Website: lowes
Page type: newsletter-management
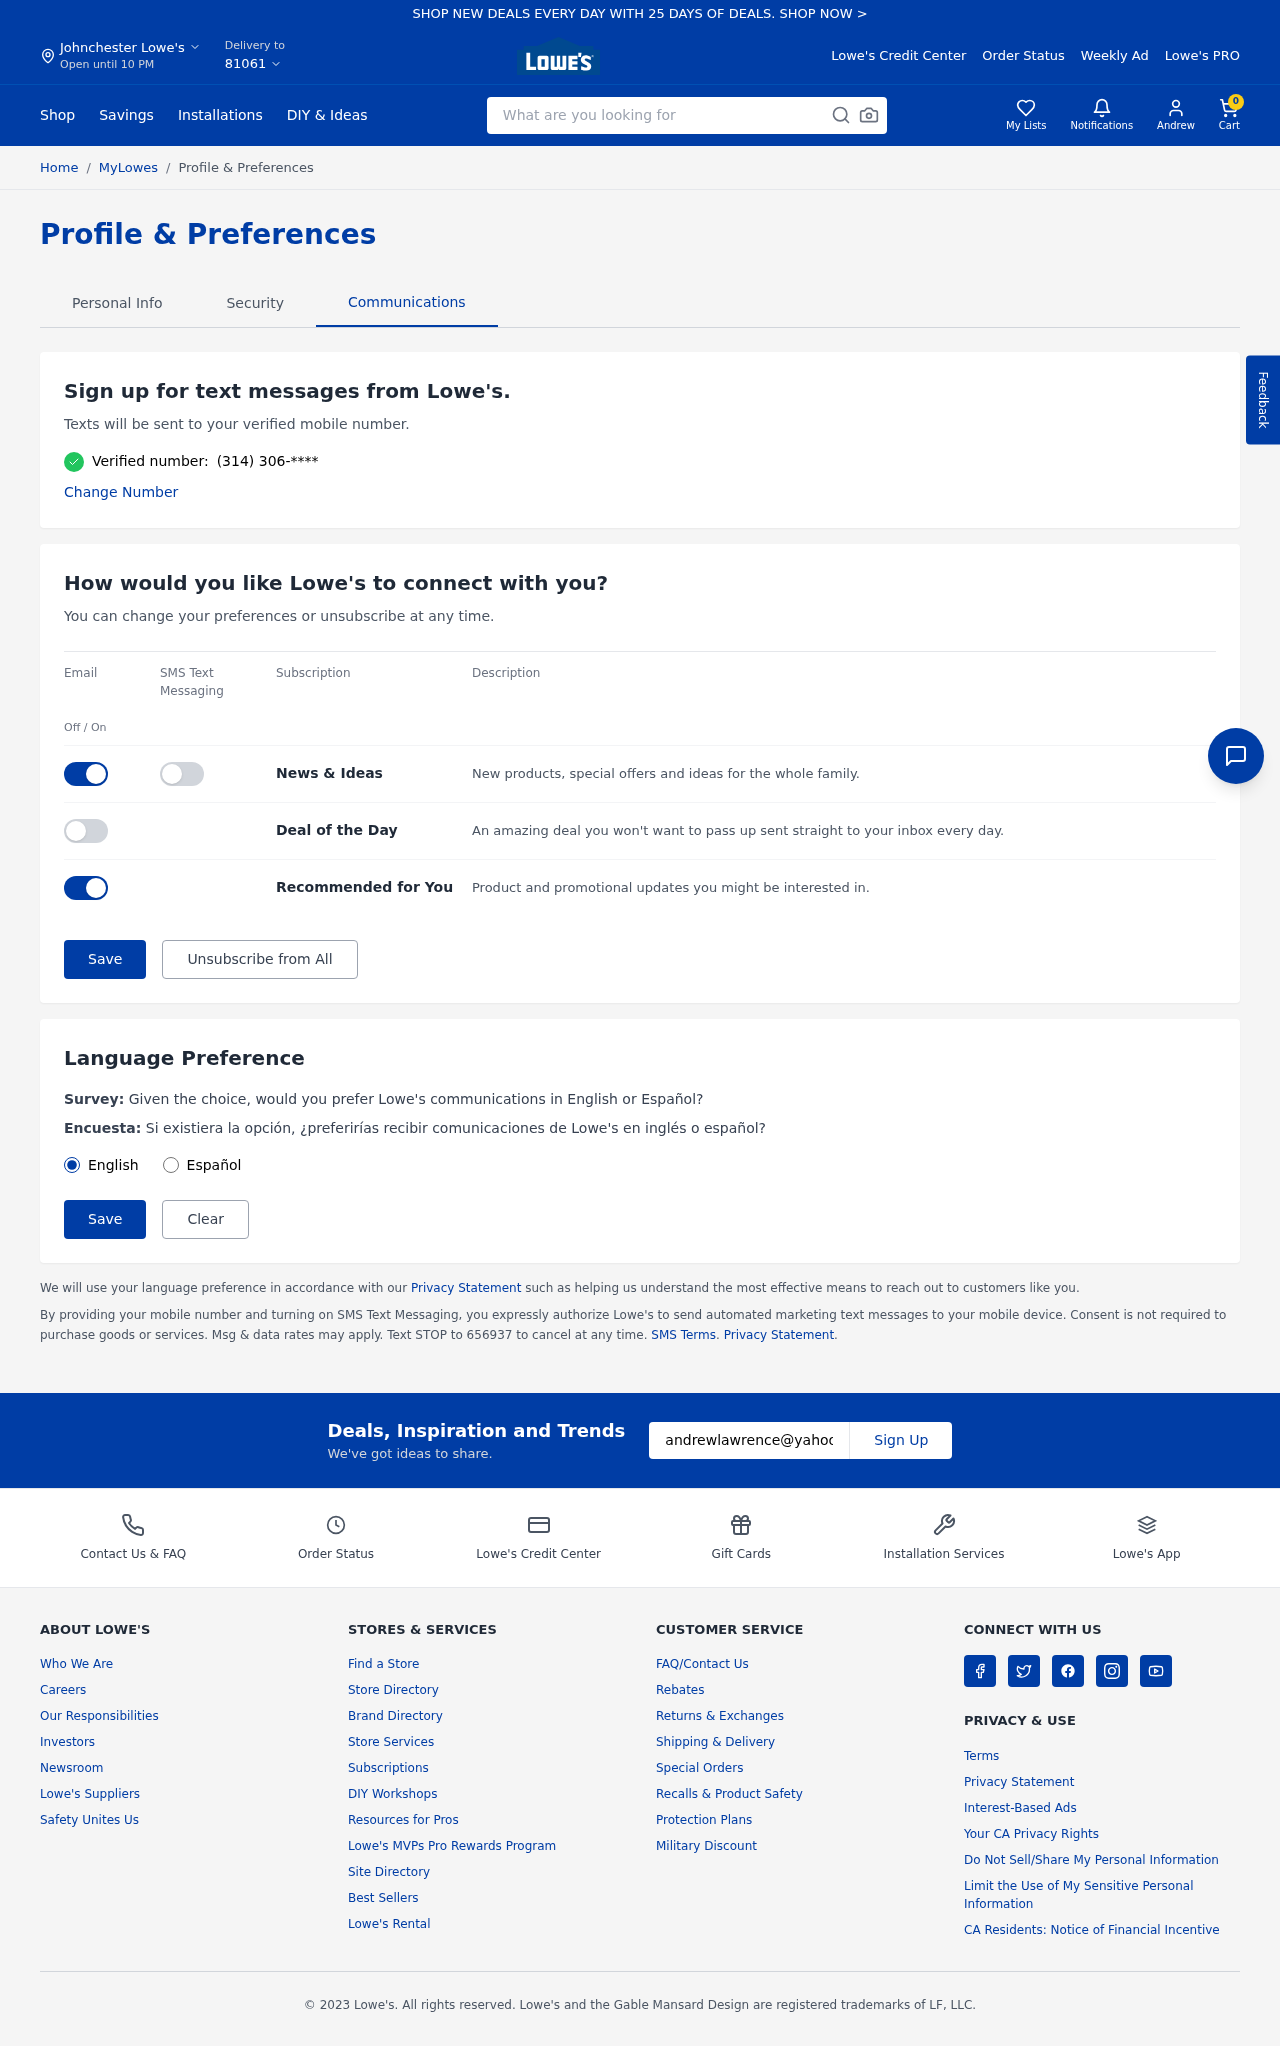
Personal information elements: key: PII_CITY
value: Johnchester
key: PII_EMAIL
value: andrewlawrence@yahoo.com
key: PII_FIRSTNAME
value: Andrew
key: PII_POSTCODE
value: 81061
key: PII_PHONE
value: (314) 306
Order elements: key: ORDER_NUM_ITEMS
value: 0
Search elements: key: HEADER_SEARCH
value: What are you looking for